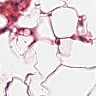
Metastatic tissue present: no